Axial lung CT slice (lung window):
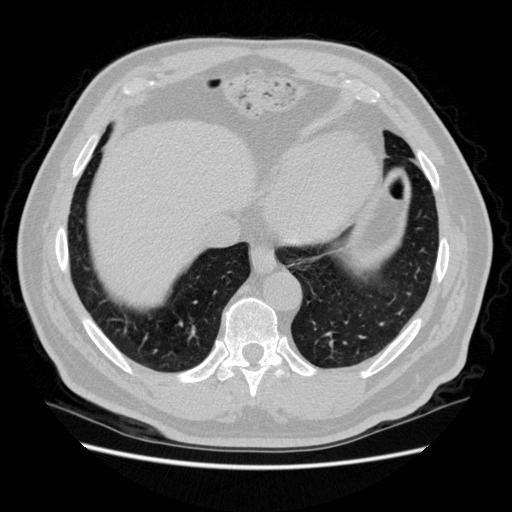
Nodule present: no